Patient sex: F
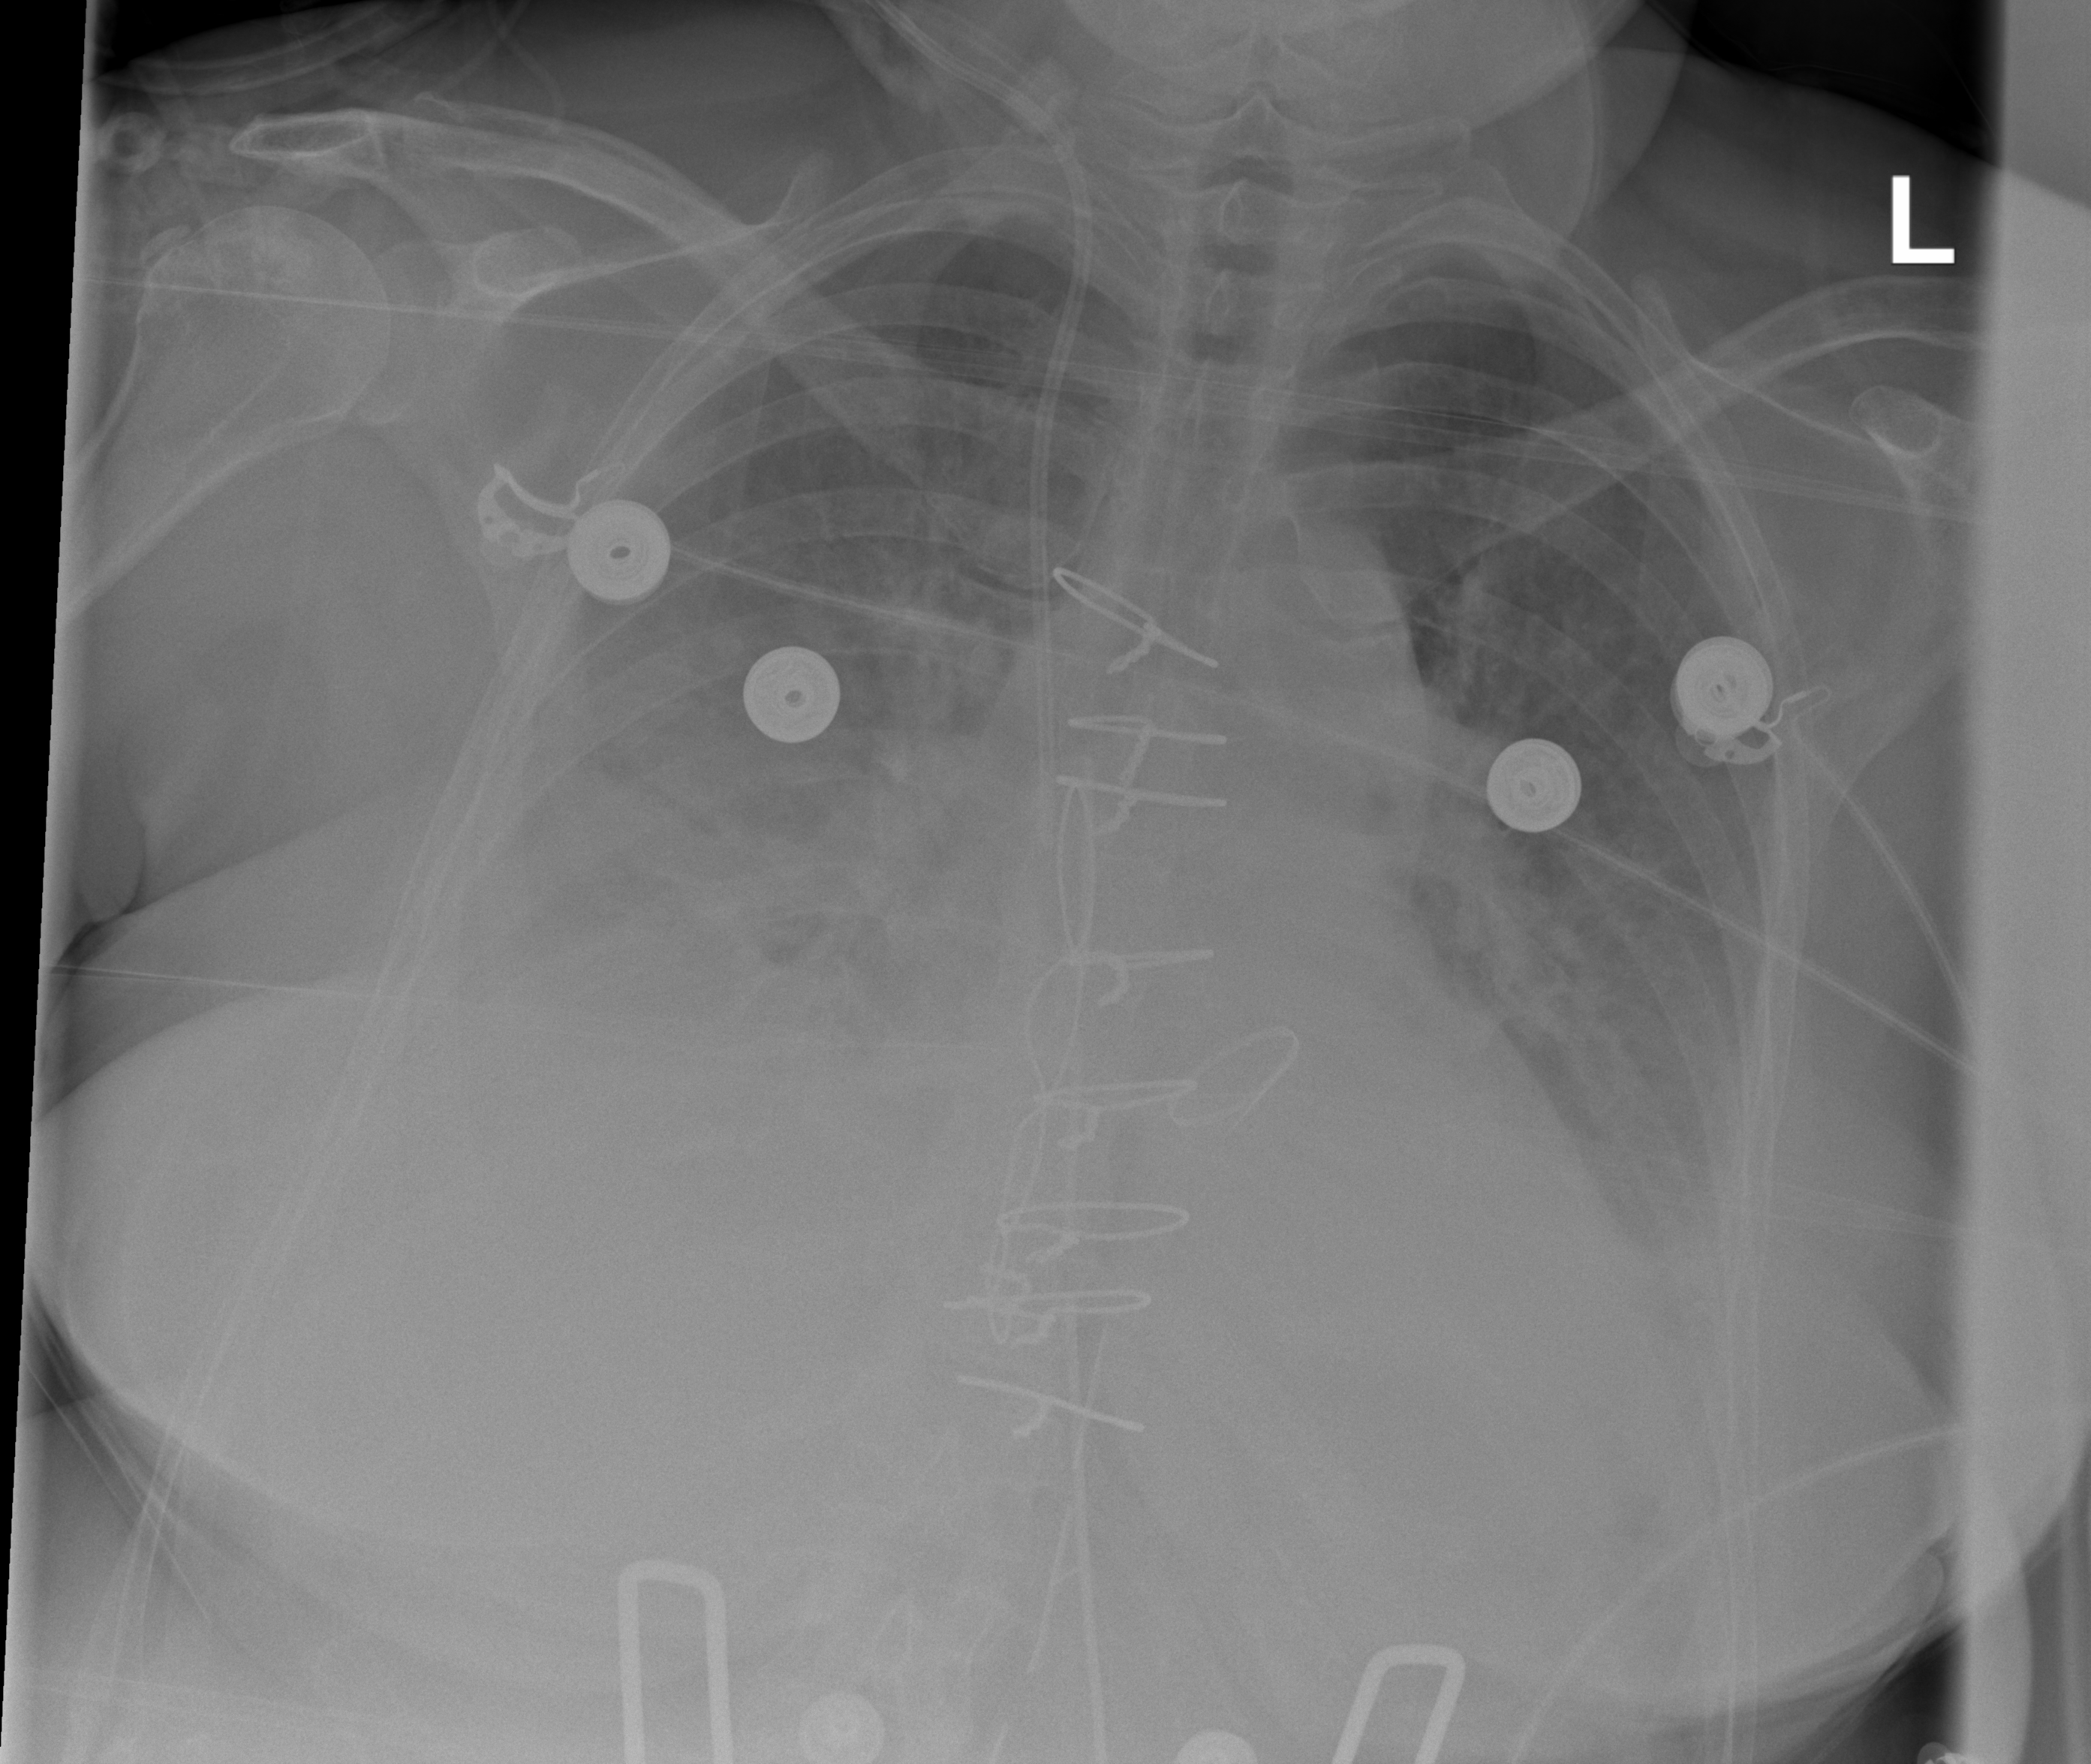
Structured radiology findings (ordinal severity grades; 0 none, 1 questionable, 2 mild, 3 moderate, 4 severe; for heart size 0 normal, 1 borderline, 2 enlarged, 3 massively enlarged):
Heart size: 1
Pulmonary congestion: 3
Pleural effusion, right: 3
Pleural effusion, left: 2
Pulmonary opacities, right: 2
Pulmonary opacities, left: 2
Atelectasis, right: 3
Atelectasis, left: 2